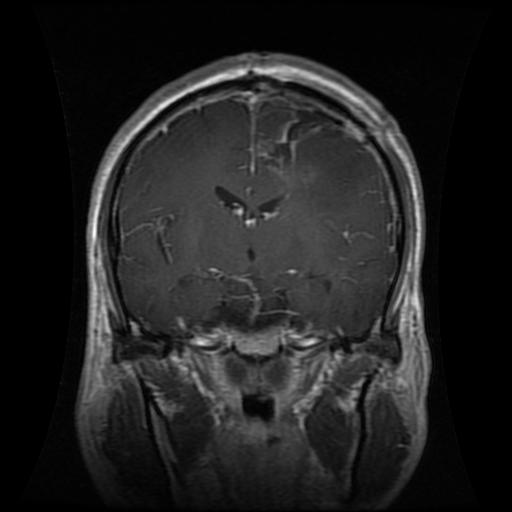
Label: glioma